Question: I'm trying to accomplish a dynamic button which is always square, and based on the height of the text it is with. Something like this:

Basically the icon stays the same, but the size of the box varies, based on what size of text it is next to. The icon should be centered vertically and horizontally. To get it to look like the image, I had to manually put in everything, but I want it to work whether the 'font-size' is '20px', '70px', or anything else. Basically, I don't know the height, but it should work is the goal, and that seems to be what is different in this question from others around the site/web.
This is the HTML code:
'''
<!-- This may be any font size, but the result should be like the image above. -->
<div id="name">
<!-- This holds the text -->
<span>Amy</span>
<!-- This holds the image, and the anchor is the box. -->
<a href="#"><img src="/images/edit.png" alt="Edit Name" /></a>
</div>
'''
I've tried following <URL> either gives me the right height, but wrong width, the exact size of the image, or the image as the size of the square.
Is this possible with just CSS, or am I going to have to resort to JavaScript?
Thanks.
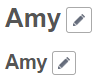
Answer: Something like this should do it. You may have to change the size a little depending on the font. Also, you may have to 'vertical-align' it.
'''
.edit {
display: inline-block;
width: 1em;
height: 1em;
}
.edit img {
display: block;
}
'''